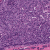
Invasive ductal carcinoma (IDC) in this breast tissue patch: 0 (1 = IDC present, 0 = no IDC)